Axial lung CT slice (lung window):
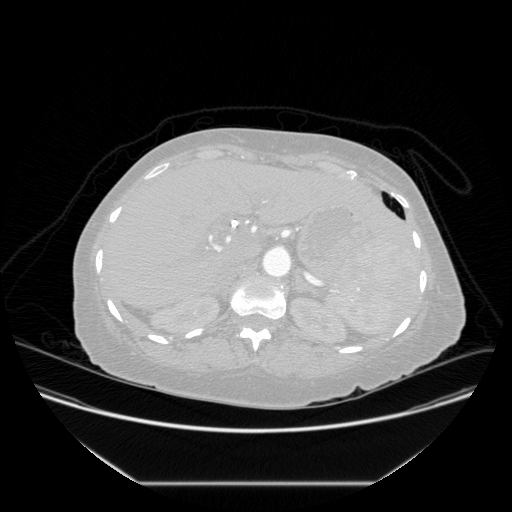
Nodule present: no